Question: Suppose that I am designing a distributed application:
It is composed by one host, that is the frontend web service of the company (CompanyWS), and one or more hosts, say three, that are the distributed warehouses of the company. Each warehouse is a web service (WarehouseWS) and provides one interface, for instance IWarehouse.
Well, because a UML component
> [...]represents a modular part of a system, that encapsulates its content and whose manifestation is replaceable within its environment. A component defines its behavior in terms of provided and required interfaces
the web services can be seen as components.
In a UML Component Diagram how can I express the semantic that the CompanyWS can be plugged to one or more WarehouseWS? Is an association between the components the right way?

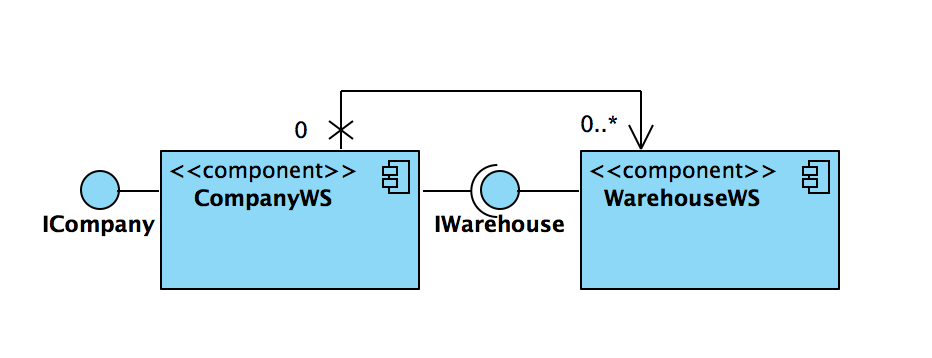
Answer: In the UML 2.4.1 Specification it is possible to use ports with multiplicity between components. See page 188, <URL>
So you could define the Warehouse Port (wp) with cardinality [0..1] and the provided interface IWarehouse on component WareHouseWS. On the Component CompanyWS you define the Company Port (cp) with cardinality [0..*] and the required interface IWareHouse.
'''
wp : IWarehouse [0..1]
cp : IWareHouse [0..*]
'''